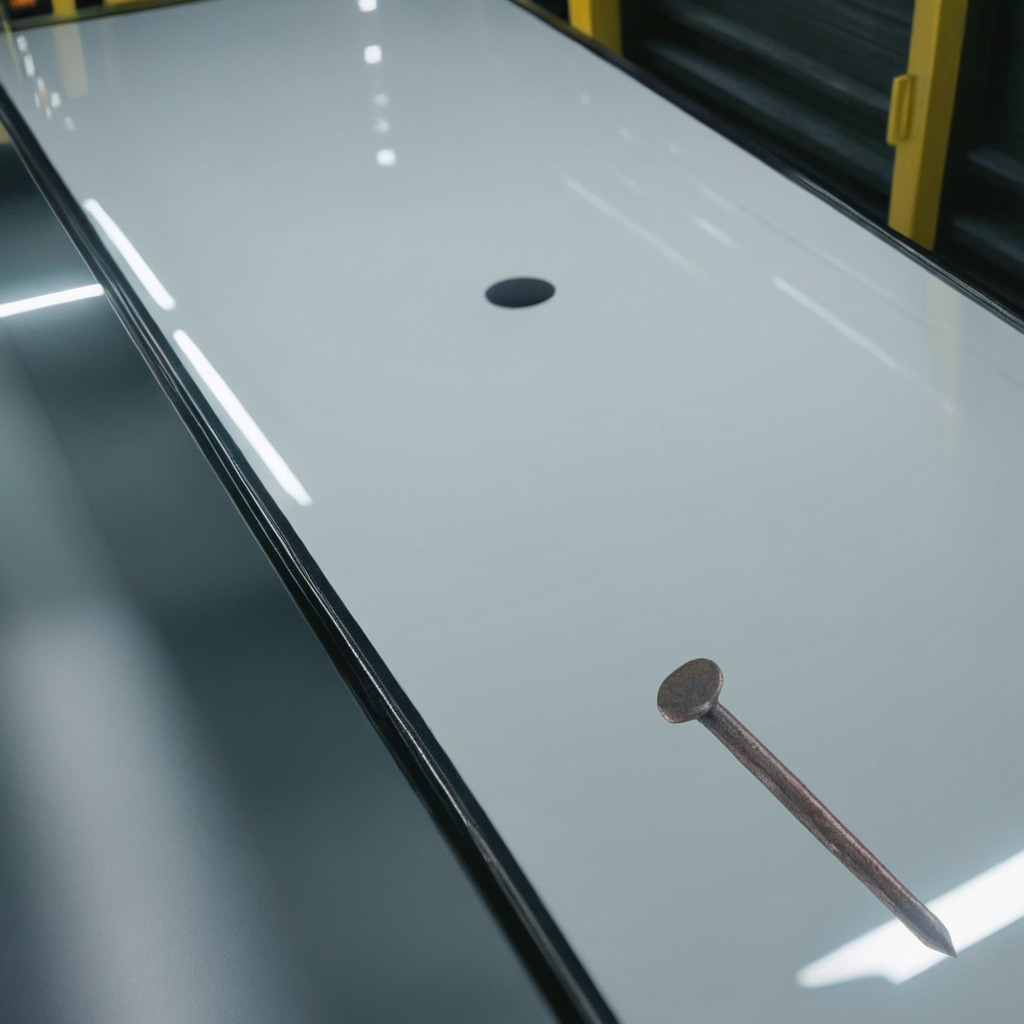
An iron nail is lying on the table.